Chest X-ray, AP view. Patient: 25 years old, sex M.
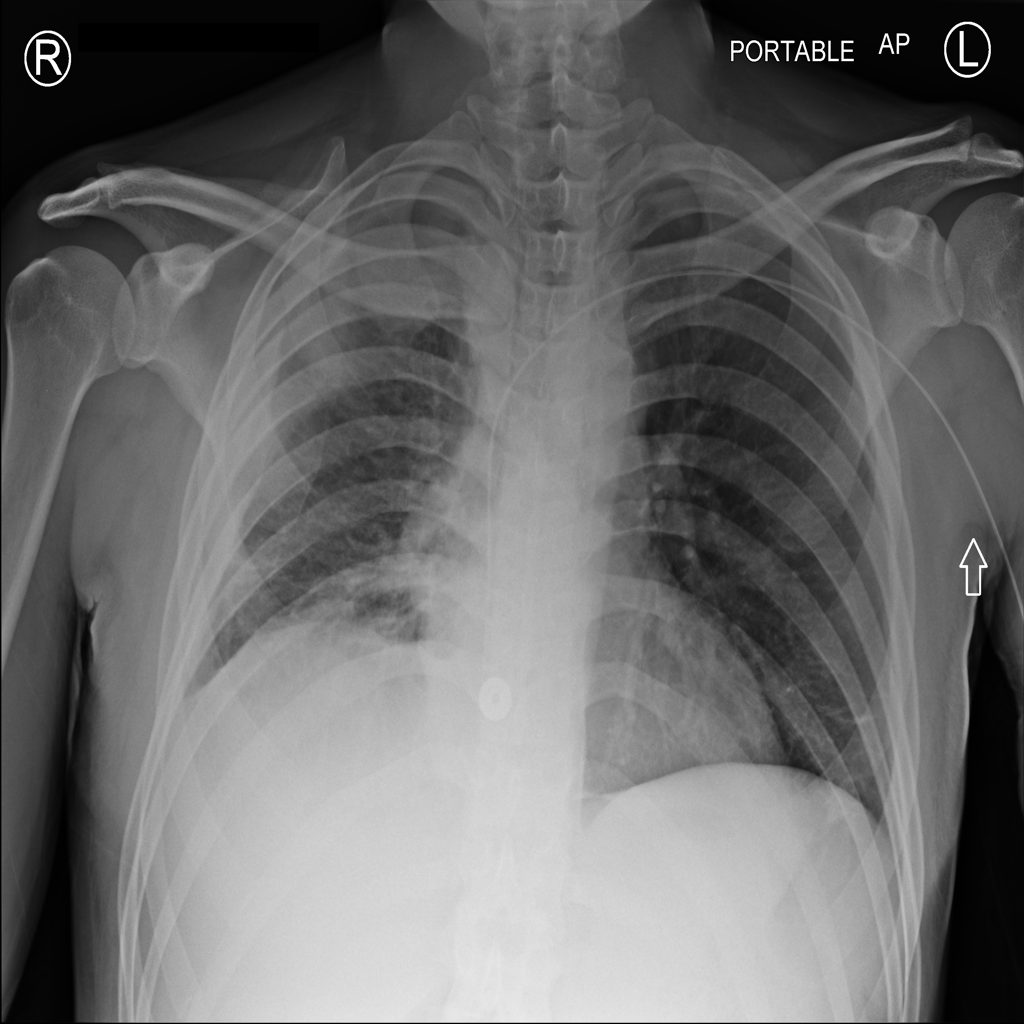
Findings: No Finding